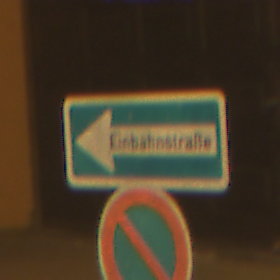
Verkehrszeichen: EinbahnstrasseLinksweisend
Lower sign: EingeschraenktesHalteverbot
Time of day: Night
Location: Outdoor (Urban)
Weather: Clear
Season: NotSpecified
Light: Artificial